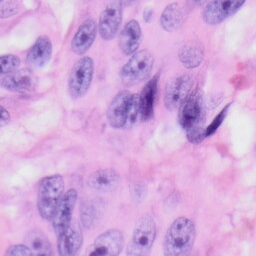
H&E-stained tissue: Skin